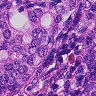
Metastatic tissue present: yes